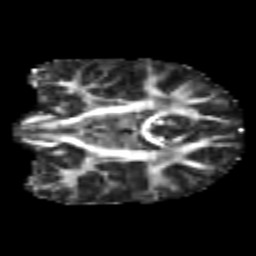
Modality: FA
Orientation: coronal
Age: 6
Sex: male
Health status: healthy